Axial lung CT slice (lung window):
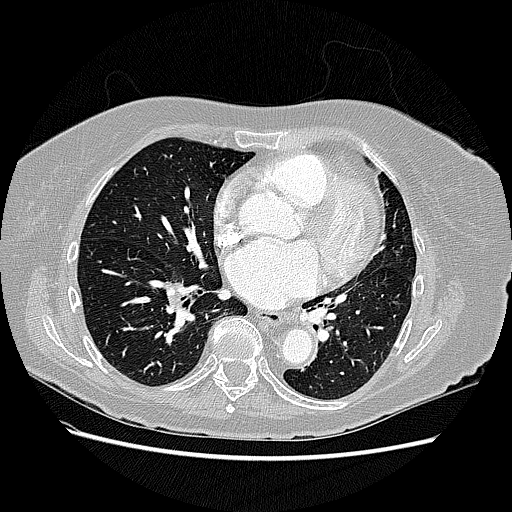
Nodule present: no